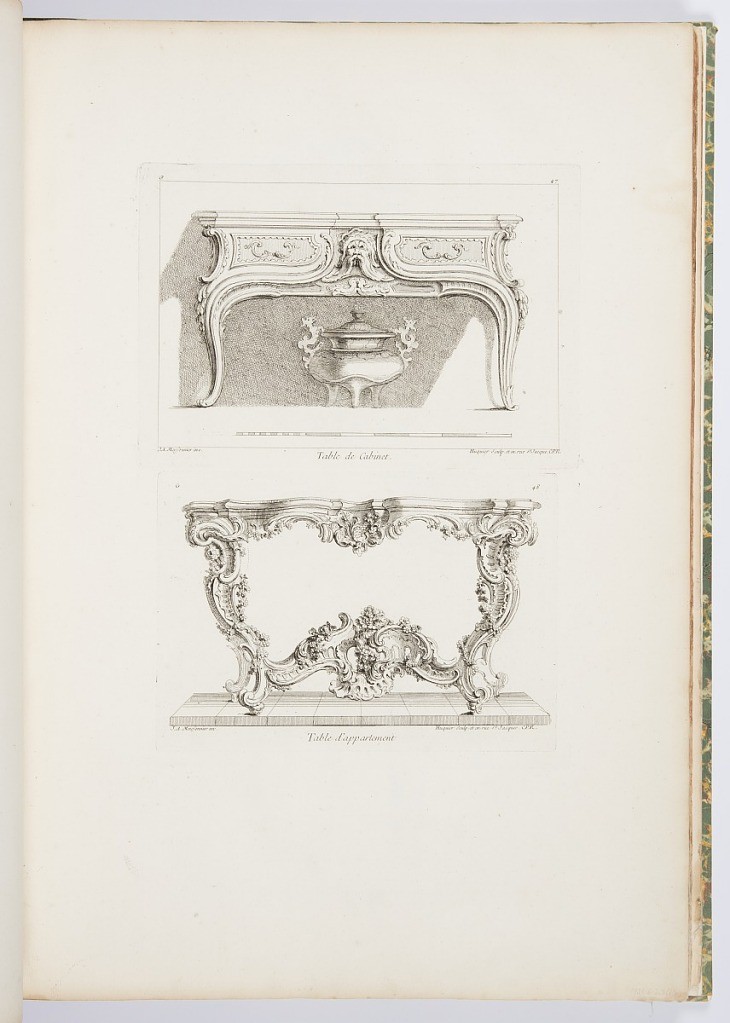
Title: Table d'appartement, 7th Plate [Design for a Table], pl. 48 in Oeuvre de Juste-Aurele Meissonnier
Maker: Juste-Aurèle Meissonnier, French, b. Italy, 1695–1750
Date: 1748
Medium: Etching on off-white laid paper
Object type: Print
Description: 1921-6-212-17-a: Study table showing two drawers with bearded grote...;     1921-6-212-17-b: Elaborately decorated table with cartouches, garla...